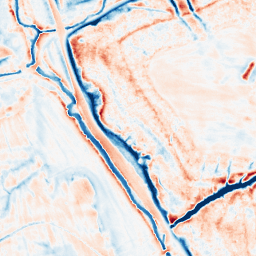
Category: edge_preserving
Decomposition family: anisotropic_diffusion
Decomposition parameters: iterations: 50
kappa: 50
gamma: 0.2
Upsampling method: cubic_mitchell
Upsampling parameters: scale: 8
Upsampling scale: 8